Field crop: tomato
Growth stage: 2
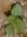
Species: solanum